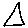
Label: triangle